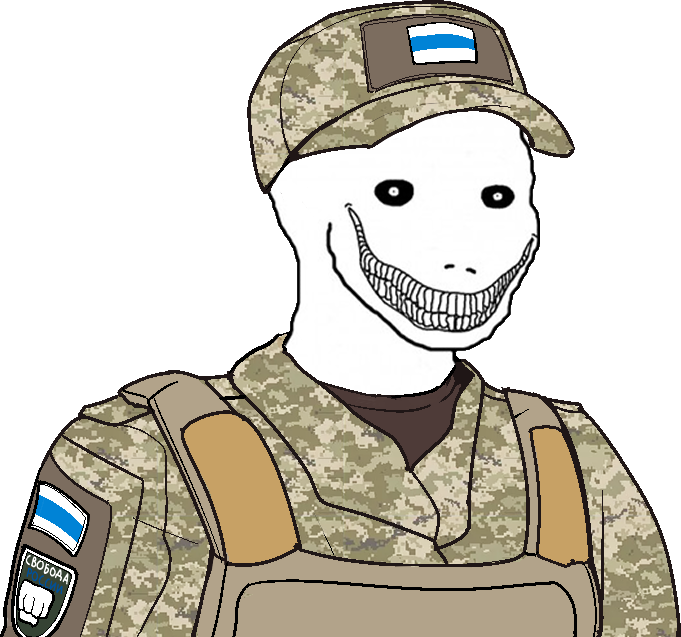
Label: 5_Oomer